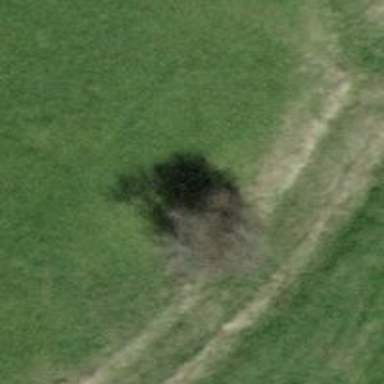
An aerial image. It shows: Beautiful tree in nature.